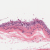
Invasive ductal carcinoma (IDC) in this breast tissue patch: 0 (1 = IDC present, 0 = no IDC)